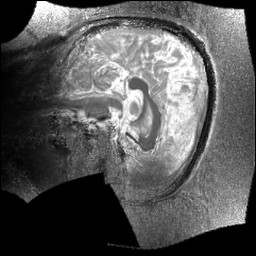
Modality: T1map
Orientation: sagittal
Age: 20
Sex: female
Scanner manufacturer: siemens
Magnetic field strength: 6.98 T
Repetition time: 6 s
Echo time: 0.00283 s